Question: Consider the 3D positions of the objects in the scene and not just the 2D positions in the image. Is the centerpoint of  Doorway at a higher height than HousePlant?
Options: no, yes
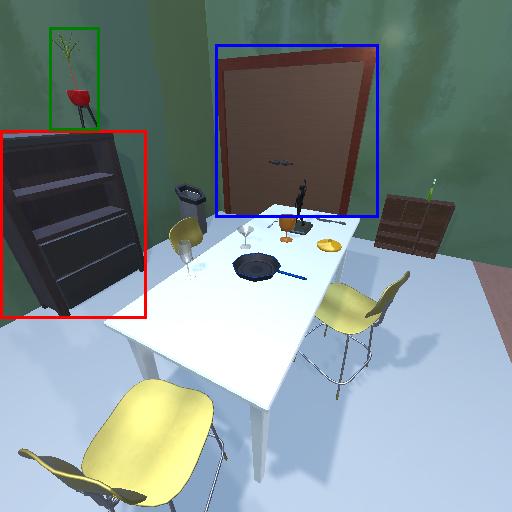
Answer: no